Question: I am trying to style some tabs but I ran into this issue where the color of the border changes as I resize window. First of all, I used this <URL> to style the tabs if you're wondering about the code.
Also, here is the pic of what's wrong.
EDIT:
'''
<Color x:Key="BorderColor_Base">#888</Color>
<Color x:Key="TabControl_BackgroundColor_Base">#CCC</Color>
<SolidColorBrush x:Key="TabControl_BackgroundBrush_Base"
Color="{StaticResource TabControl_BackgroundColor_Base}"/>
<LinearGradientBrush x:Key="TabItemPanel_BackgroundBrush"
StartPoint="0,0" EndPoint="0,1">
<LinearGradientBrush.GradientStops>
<GradientStop Offset="0.98" Color="Transparent"/>
<GradientStop Offset="0.99"
Color="{StaticResource BorderColor_Base}"/>
</LinearGradientBrush.GradientStops>
</LinearGradientBrush>
<SolidColorBrush x:Key="TabItem_BorderBrush_Selected"
Color="{StaticResource BorderColor_Base}" />
<Style TargetType="{x:Type TabControl}">
<Setter Property="Template">
<Setter.Value>
<ControlTemplate TargetType="TabControl">
<Grid>
<Grid.RowDefinitions>
<RowDefinition Height="1*"/>
<RowDefinition Height="10*"/>
</Grid.RowDefinitions>
<Border Background="{StaticResource TabItemPanel_BackgroundBrush}"
Padding="{StaticResource TabItemPanel_Padding}">
<TabPanel Grid.Row="0" IsItemsHost="True"/>
</Border>
<ContentPresenter Grid.Row="1" ContentSource="SelectedContent"/>
</Grid>
</ControlTemplate>
</Setter.Value>
</Setter>
</Style>
<Style TargetType="{x:Type TabItem}">
<Setter Property="Template">
<Setter.Value>
<ControlTemplate TargetType="{x:Type TabItem}">
<Grid>
<Border Name="Border"
Background="{StaticResource TabControl_BackgroundBrush_Base}"
BorderBrush="{StaticResource TabItem_BorderBrush_Selected}"
Margin="{StaticResource TabItemMargin_Selected}"
BorderThickness="2,1,1,1">
<!-- This is where the Content of the TabItem will be rendered. -->
<Viewbox>
<TextBlock x:Name="Header">
<ContentPresenter x:Name="ContentSite"
ContentSource="Header"
Margin="7,2,12,2"
RecognizesAccessKey="True"/>
</TextBlock>
</Viewbox>
</Border>
</Grid>
<ControlTemplate.Triggers>
<Trigger Property="IsSelected" Value="False">
<Setter TargetName="Border" Property="Margin" Value="{StaticResource TabItemMargin_Base}" />
<Setter Property="Panel.ZIndex" Value="90" />
</Trigger>
<Trigger Property="IsSelected" Value="True">
<Setter Property="Panel.ZIndex" Value="100" />
<Setter TargetName="Border" Property="BorderThickness" Value="2,1,1,0" />
<Setter TargetName="Border" Property="Background" Value="White" />
</Trigger>
<Trigger Property="IsEnabled" Value="False">
<Setter TargetName="Header" Property="Background" Value="#CCC" />
<Setter TargetName="Header" Property="Foreground" Value="#888" />
<Setter Property="Panel.ZIndex" Value="80" />
</Trigger>
</ControlTemplate.Triggers>
</ControlTemplate>
</Setter.Value>
</Setter>
</Style>
'''
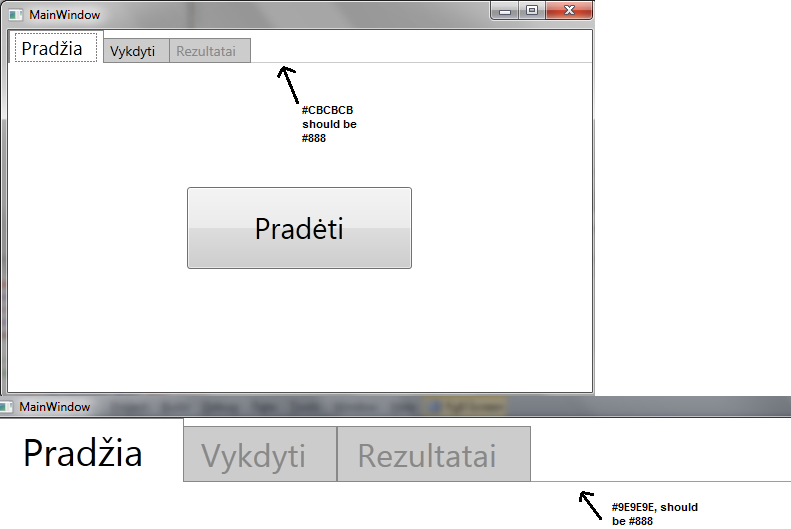
Answer: The issue is with this brush:
'''
<LinearGradientBrush x:Key="TabItemPanel_BackgroundBrush" StartPoint="0,0" EndPoint="0,1">
<LinearGradientBrush.GradientStops>
<GradientStop Offset="0.98" Color="Transparent" />
<GradientStop Offset="0.99" Color="{StaticResource BorderColor_Base}" />
</LinearGradientBrush.GradientStops>
</LinearGradientBrush>
'''
You are using a gradient from transparent to #888 as your background, so you are seeing one of the colors "in between" transparent and #888. Instead, you can use a Transparent background and border of #888, like so:
'''
<Style TargetType="{x:Type TabControl}">
<Setter Property="Template">
<Setter.Value>
<ControlTemplate TargetType="TabControl">
<Grid>
<Grid.RowDefinitions>
<RowDefinition Height="1*" />
<RowDefinition Height="10*" />
</Grid.RowDefinitions>
<Border Grid.Row="0" Background="Transparent" BorderBrush="#888" BorderThickness="0,0,0,1" Padding="{StaticResource TabItemPanel_Padding}"
SnapsToDevicePixels="True" />
<TabPanel Grid.Row="0" IsItemsHost="True" />
<ContentPresenter Grid.Row="1" ContentSource="SelectedContent" />
</Grid>
</ControlTemplate>
</Setter.Value>
</Setter>
</Style>
'''
You may need to tweak the Margin of the Border and/or the TabPanel to ensure they line up correctly though.